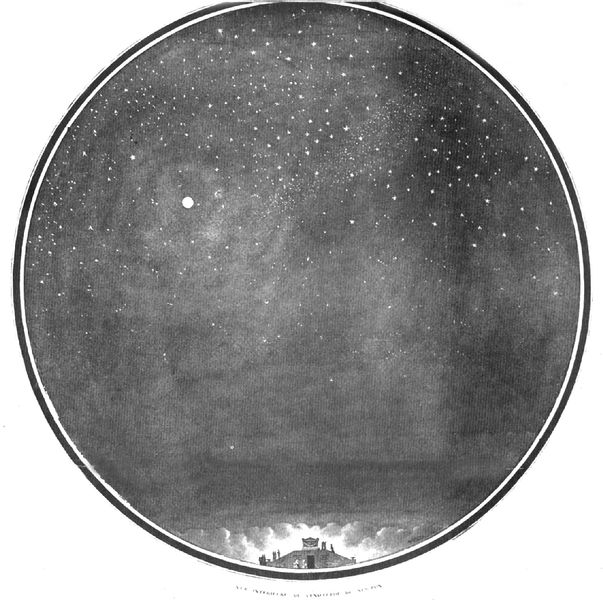
Titel: Plan des Newton-Kenotaphs von Boullée
Künstler: Etienne-Louis Boullée
Schlagwörter: berg, dunkel, gemälde, himmel, wasser, wolken, menschen, grau, licht, nacht, gebäude, haus, rahmen, horizont, weite, brücke, sonne, wasserfall, kreis, rund, nachthimmel, berge, grafik, bühnenbild, schaum, stene, mond, stern, druck, sterne, sternenhimmel, schwarzweiß, kugel, tempel, welt, universum, zauberflöte, legende, all, firnament, galaxie, milchstraße, schwezweiß, galileio, mannstern